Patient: sex F, age 72
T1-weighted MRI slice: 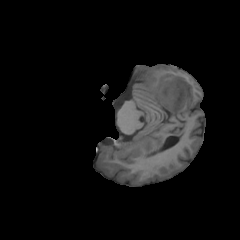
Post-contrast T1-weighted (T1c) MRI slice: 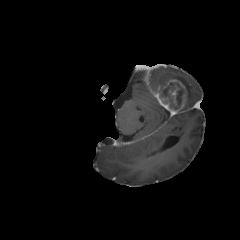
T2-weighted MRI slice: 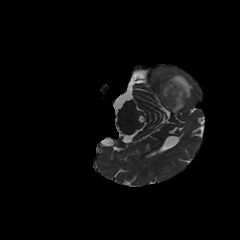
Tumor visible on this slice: yes
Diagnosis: Glioblastoma, IDH-wildtype
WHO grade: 4